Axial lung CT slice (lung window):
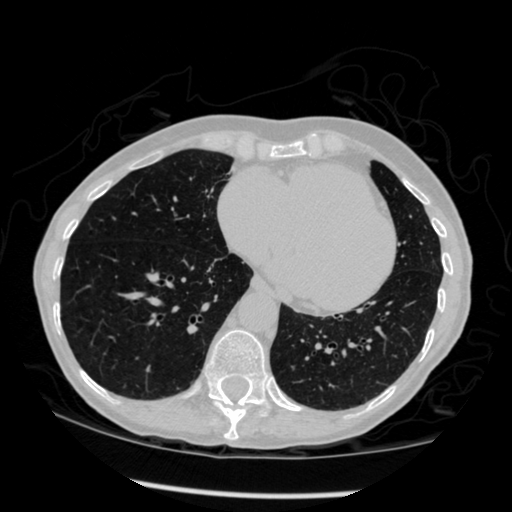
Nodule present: no